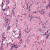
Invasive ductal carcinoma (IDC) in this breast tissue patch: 1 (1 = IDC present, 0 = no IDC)